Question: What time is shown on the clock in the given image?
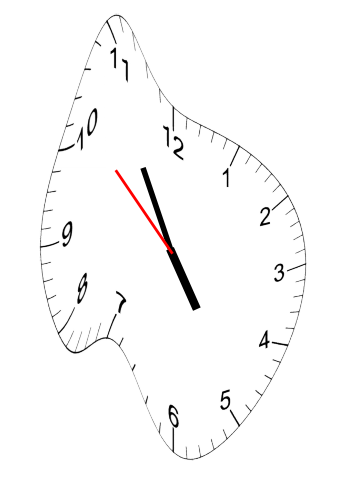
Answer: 04:54:52